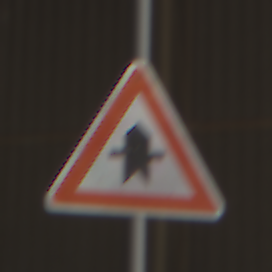
Verkehrszeichen: Vorfahrt
Umgebung: Indoor, Urban
Tageszeit: Midday
Wetter: NotSpecified
Licht: Natural
Jahreszeit: NotSpecified
Kontrast: MediumContrast